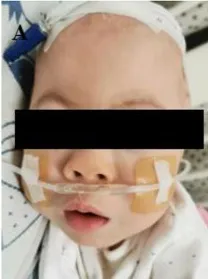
(A) Abnormal facial features (thick arched eyebrows, a flat nose, swollen eyelids, exophthalmos, epicanthus, low-set ears, and a short neck).
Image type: medical_photograph (oral_photograph)